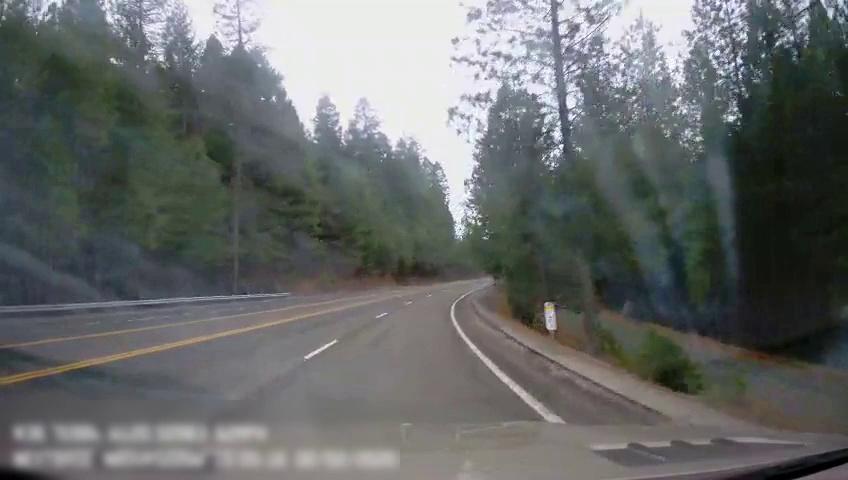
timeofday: Day
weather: Cloudy
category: Drivable Space
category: Drivable Space
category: Lanes | Opposite Lane
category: Lanes | Opposite Lane
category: Lanes | Opposite Lane
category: Lanes | Alternate Lane
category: Lanes | Current Lane
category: Lanes | Current Lane